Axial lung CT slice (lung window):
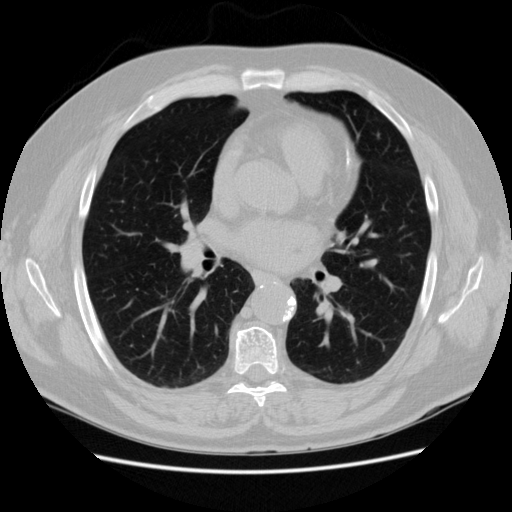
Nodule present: no